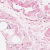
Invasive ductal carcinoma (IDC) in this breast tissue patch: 0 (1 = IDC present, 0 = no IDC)